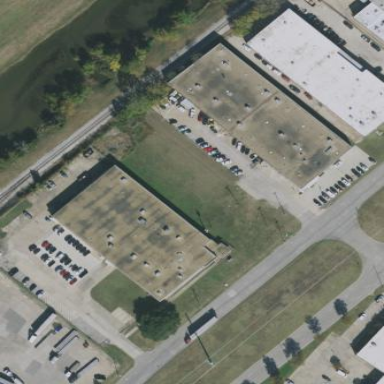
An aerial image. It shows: Warehouse.